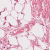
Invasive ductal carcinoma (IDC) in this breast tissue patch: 0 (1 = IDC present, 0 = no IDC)